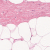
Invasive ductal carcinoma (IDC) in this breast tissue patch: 0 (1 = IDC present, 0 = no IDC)